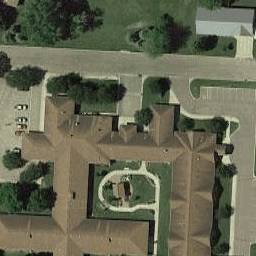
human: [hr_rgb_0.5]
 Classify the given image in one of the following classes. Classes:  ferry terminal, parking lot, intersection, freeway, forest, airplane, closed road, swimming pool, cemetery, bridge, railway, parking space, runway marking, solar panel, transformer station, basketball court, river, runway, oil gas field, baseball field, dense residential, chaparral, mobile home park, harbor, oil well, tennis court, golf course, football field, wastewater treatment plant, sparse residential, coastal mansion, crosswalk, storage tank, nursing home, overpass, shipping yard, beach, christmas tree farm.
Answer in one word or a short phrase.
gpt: nursing home